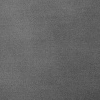
Atmospheric dust classification: dusty